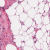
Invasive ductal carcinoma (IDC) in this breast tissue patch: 0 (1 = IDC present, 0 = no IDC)